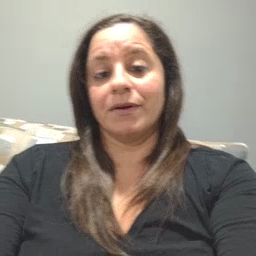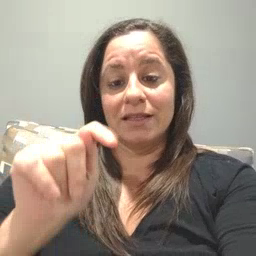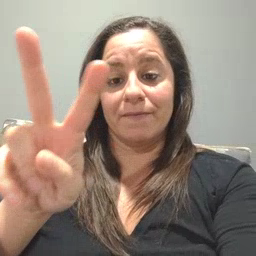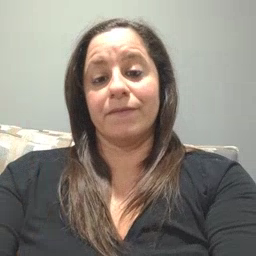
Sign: TV